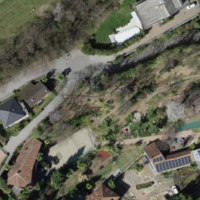
EUNIS habitat code: 25
Species observed at this site:
Halyzia sedecimguttata